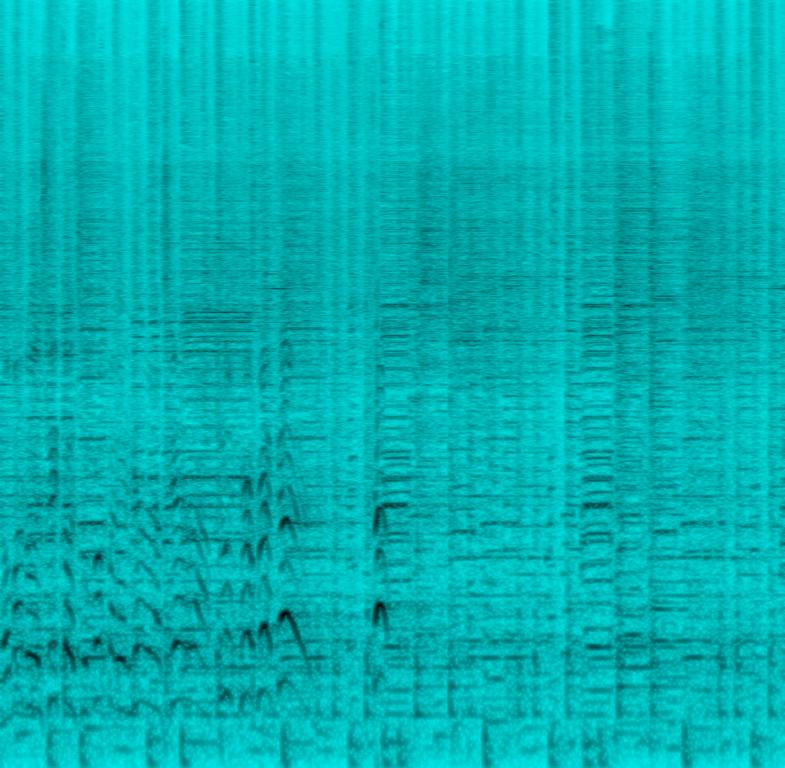
This is a Mexican folk music piece being performed live. There is male voice shouting at the end of the piece. The accordion is playing the main melody. The acoustic guitar and the bass guitar are playing in the background. The rhythmic background consists of a latin acoustic drum beat. The atmosphere is lively. This piece could be playing in the background at a Mexican restaurant.